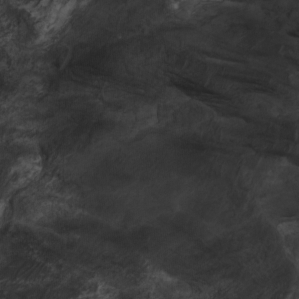
Label: non_frost